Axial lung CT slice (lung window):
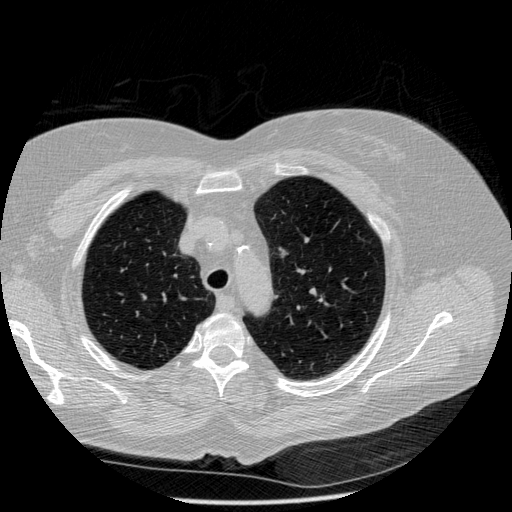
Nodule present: no